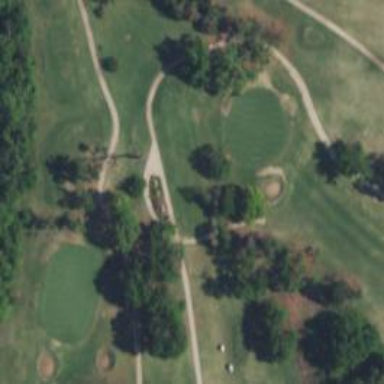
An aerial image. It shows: Service road used as golf cart path.